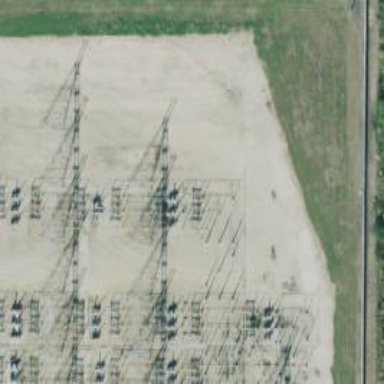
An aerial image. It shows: Switch for power supply.